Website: apple-inc
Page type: customer-info-address
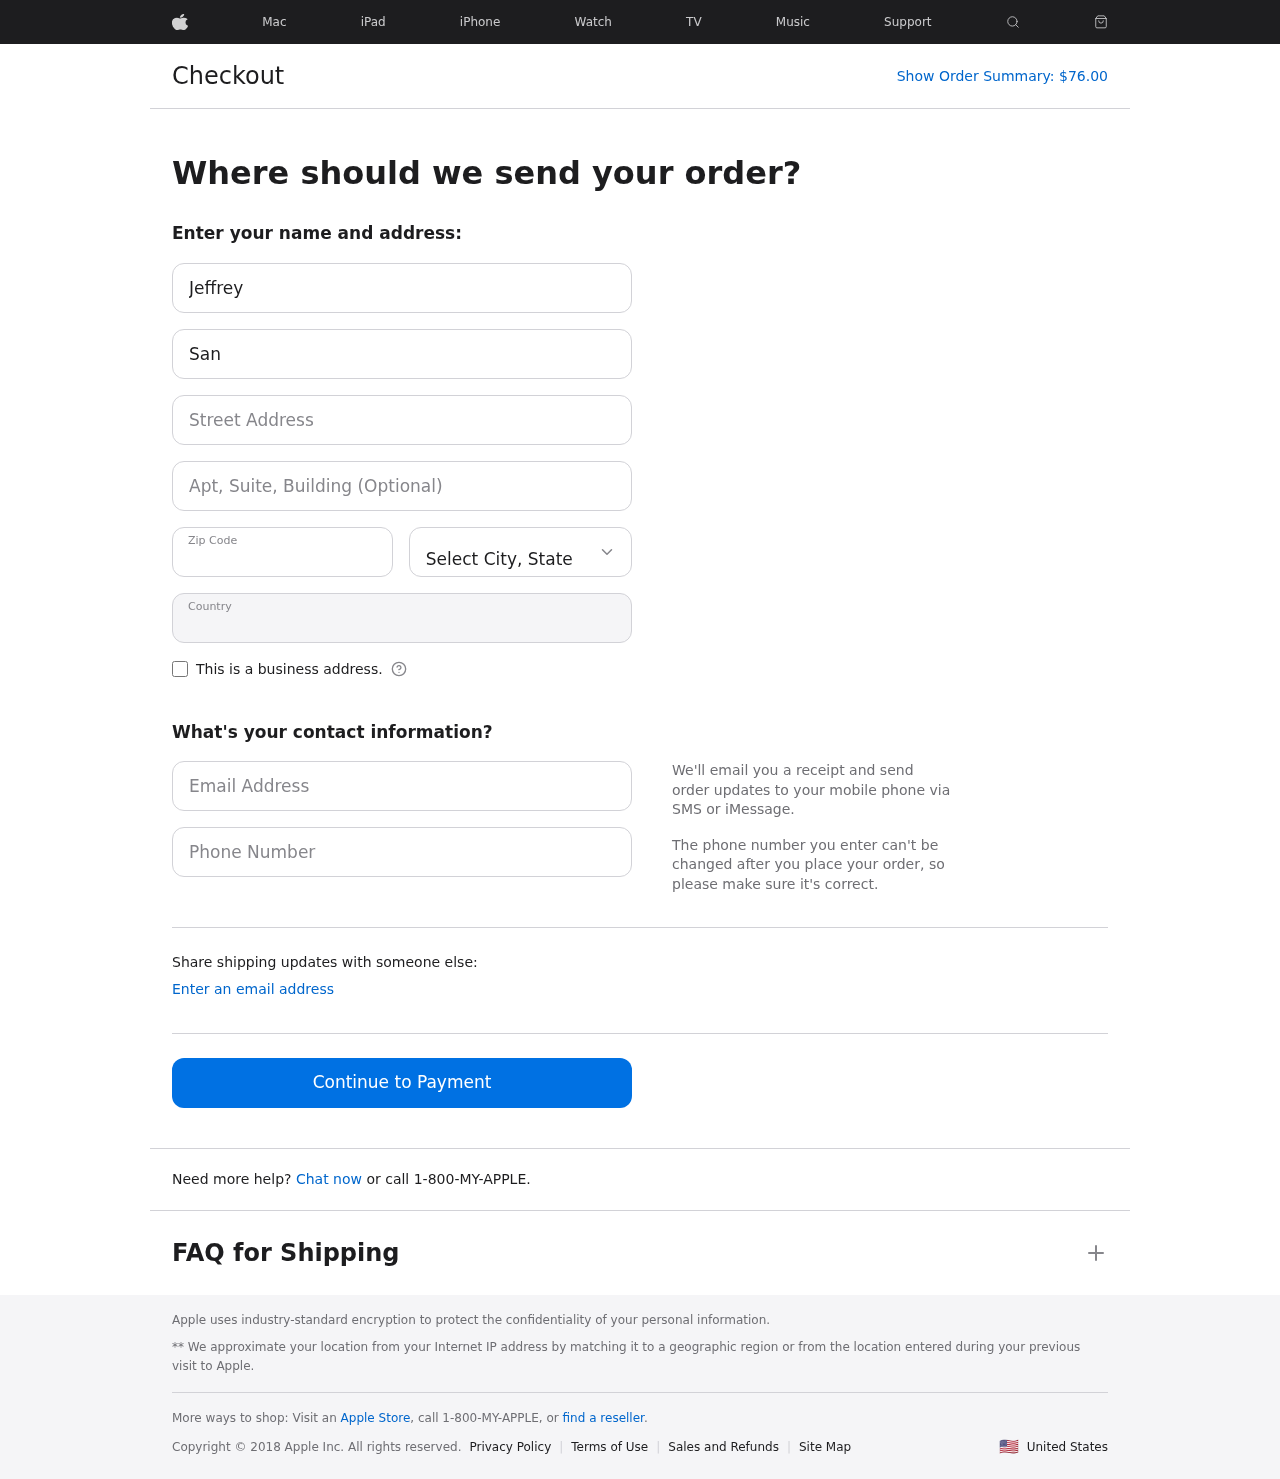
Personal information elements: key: PII_CITY_STATE
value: Port Julie, ND
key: PII_COUNTRY
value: United States
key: PII_EMAIL
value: jeffreysanders@hotmail.com
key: PII_FIRSTNAME
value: Jeffrey
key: PII_LASTNAME
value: Sanders
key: PII_PHONE
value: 6784948142
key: PII_POSTCODE
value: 41143
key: PII_STREET
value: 4087 Anthony View Apt. 725
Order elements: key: ORDER_TOTAL
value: $76.00